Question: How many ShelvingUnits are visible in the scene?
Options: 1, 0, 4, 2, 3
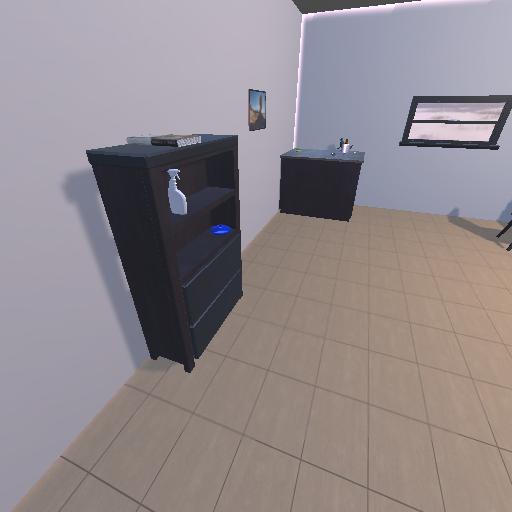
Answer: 1